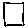
Label: square